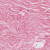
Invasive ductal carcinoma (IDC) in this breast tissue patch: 0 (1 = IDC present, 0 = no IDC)